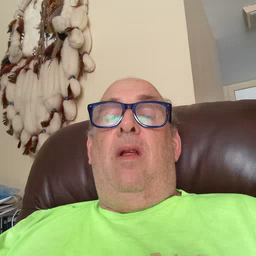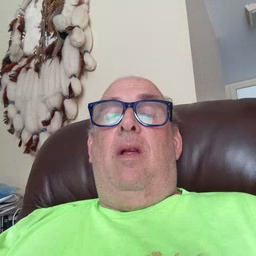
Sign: tree